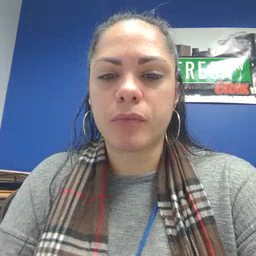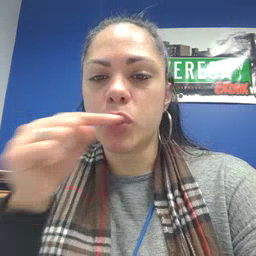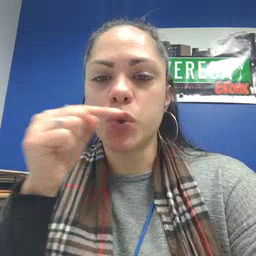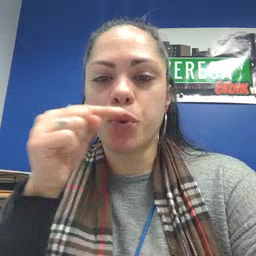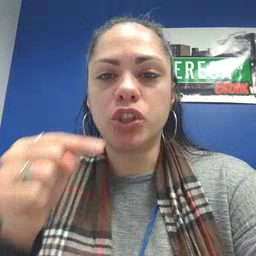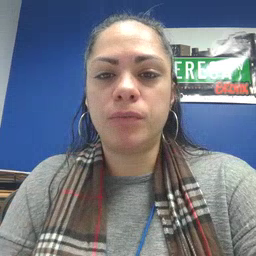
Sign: toothbrush